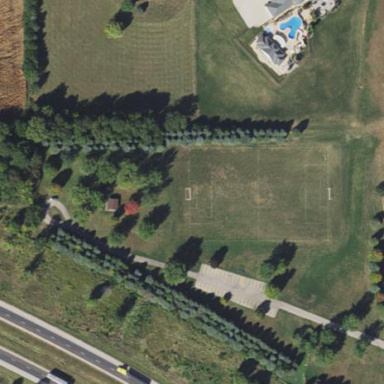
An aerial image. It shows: Soccer pitch designated for leisure and sports activities.